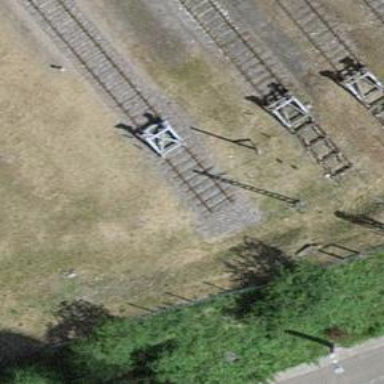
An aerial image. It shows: Railway buffer stop.